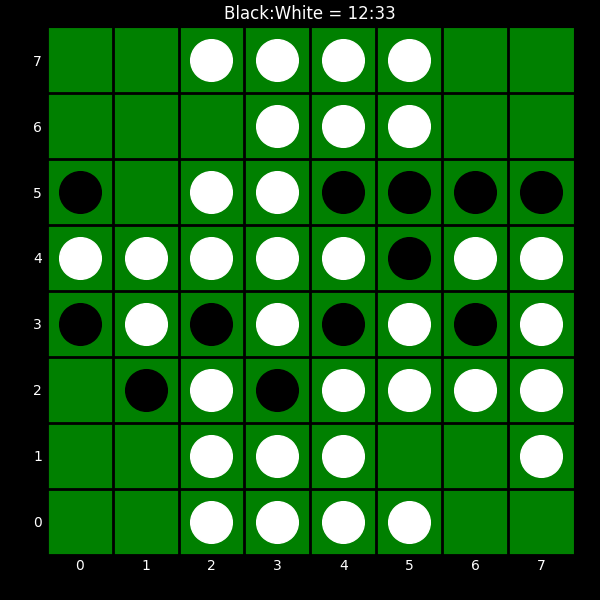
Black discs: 12
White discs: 33